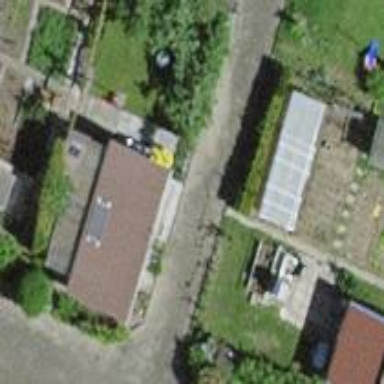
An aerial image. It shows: Allotment house.